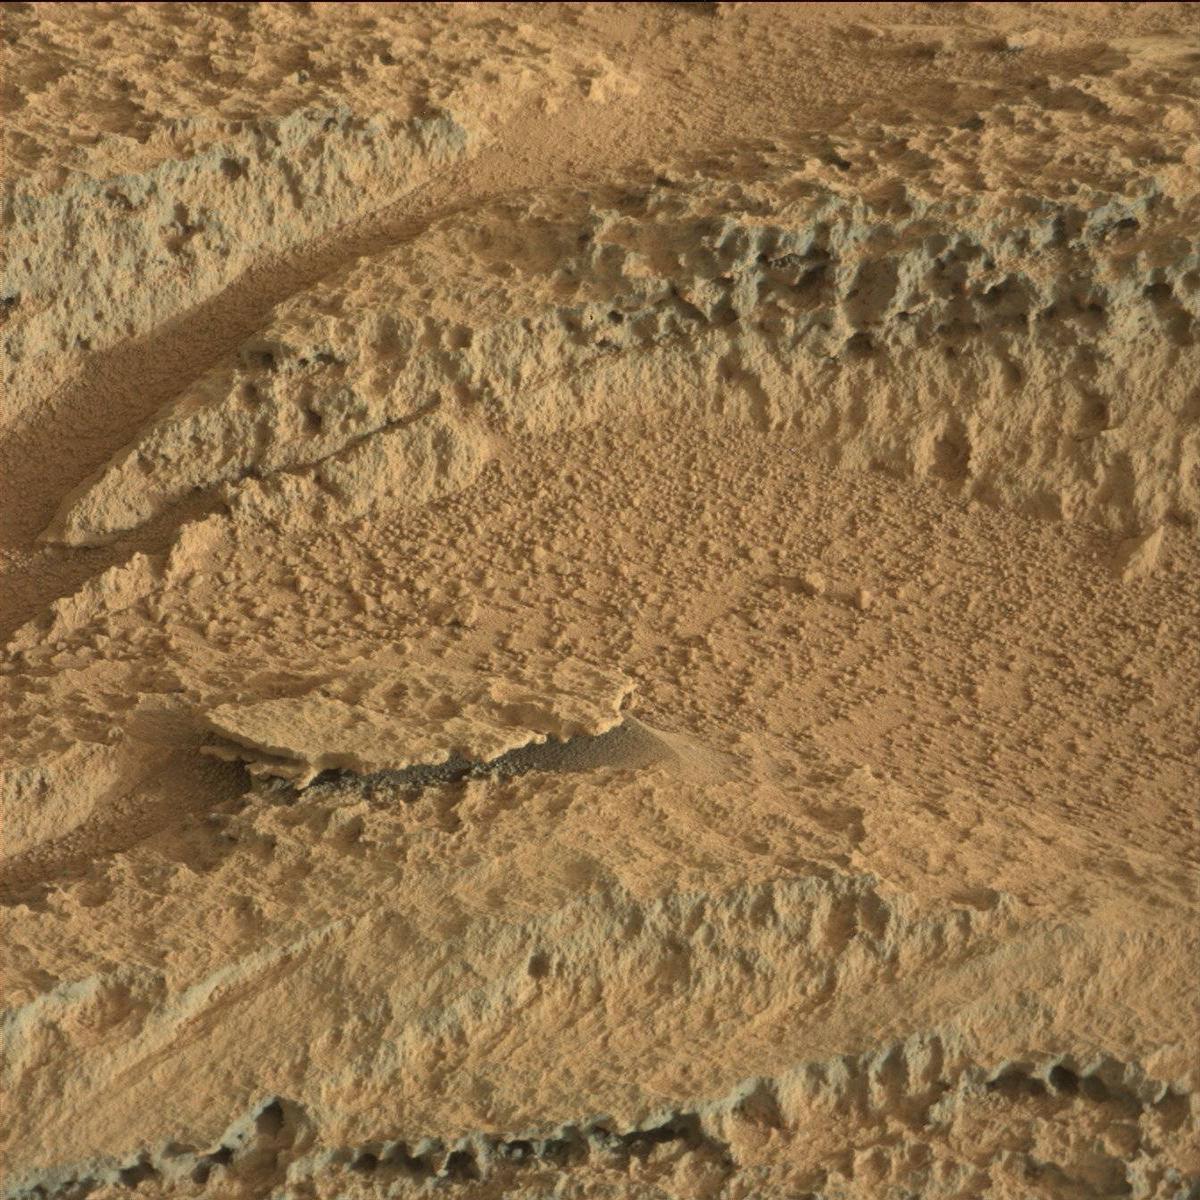
Terrain classes present: Bedrock, Rock, Sand / Soil